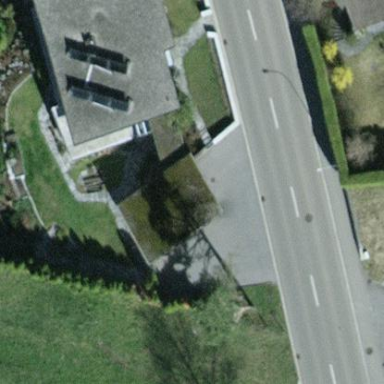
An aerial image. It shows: Garage.